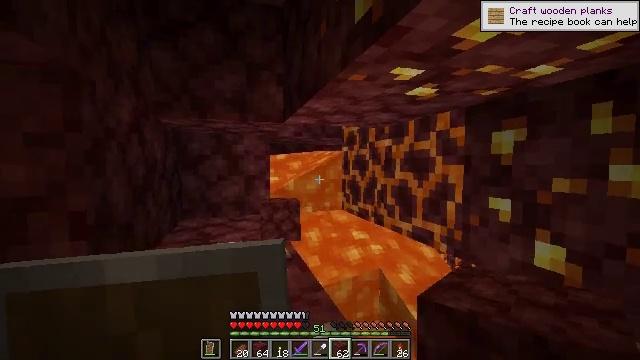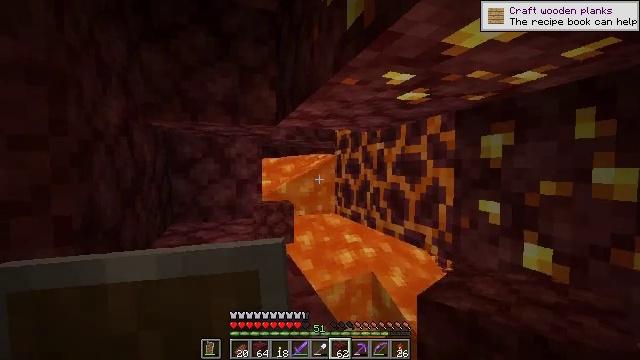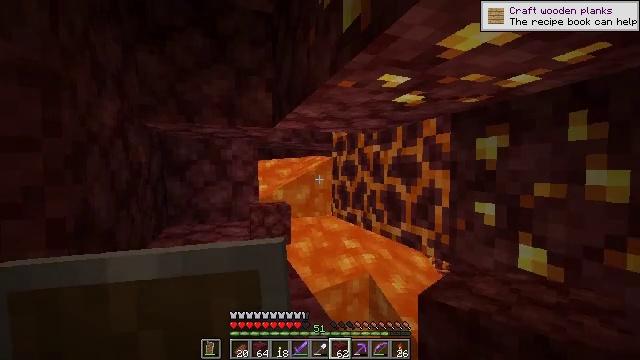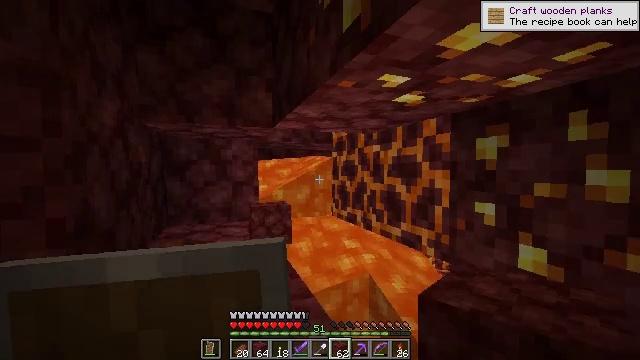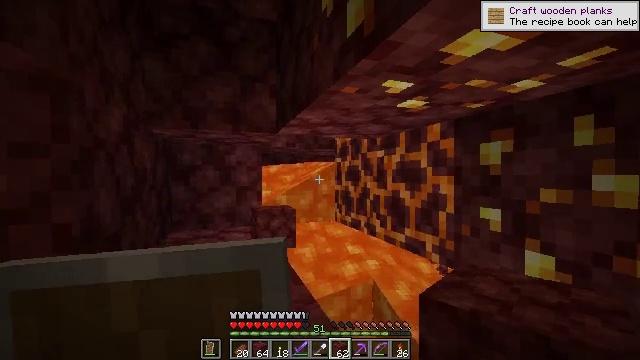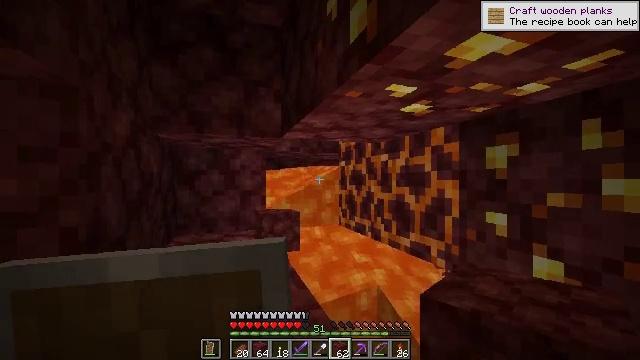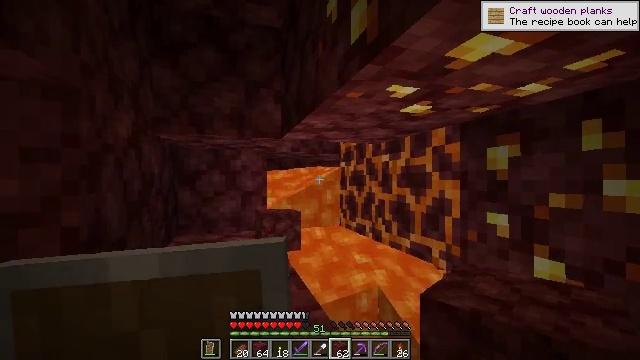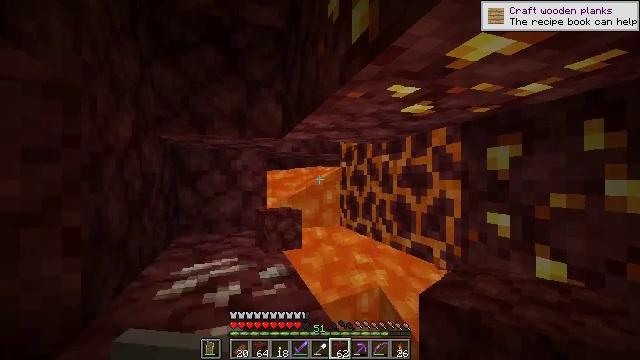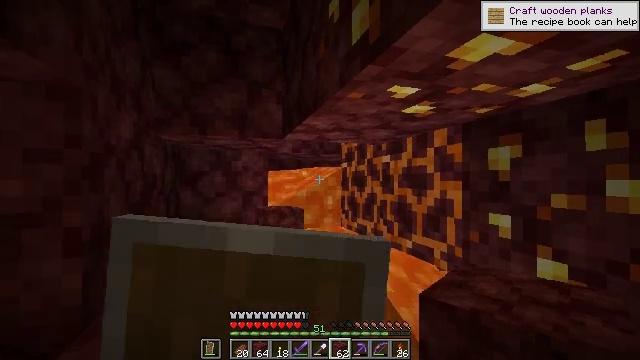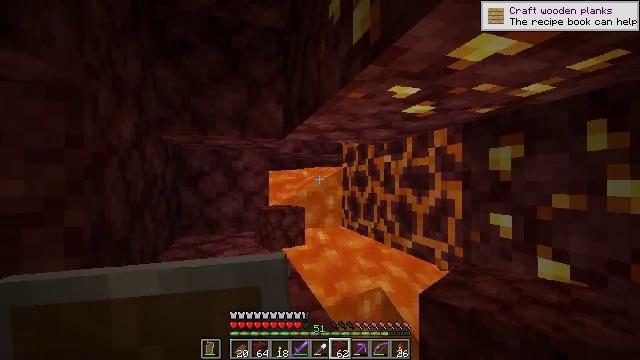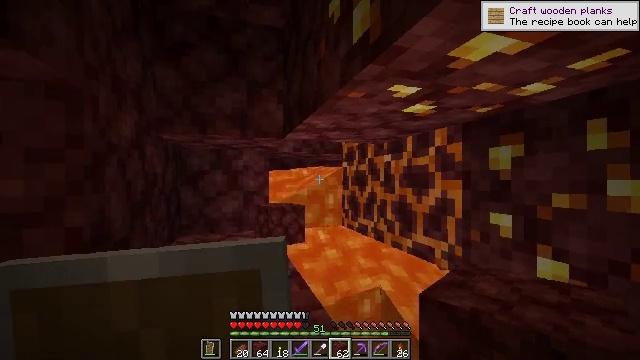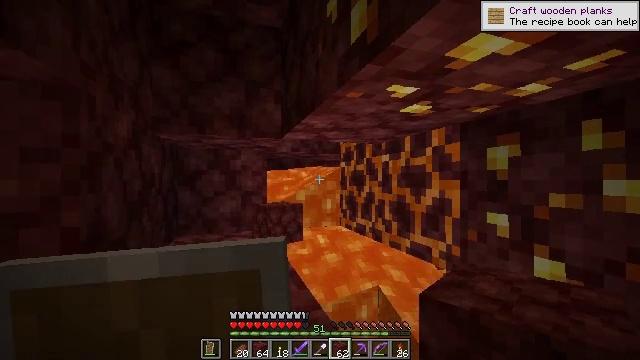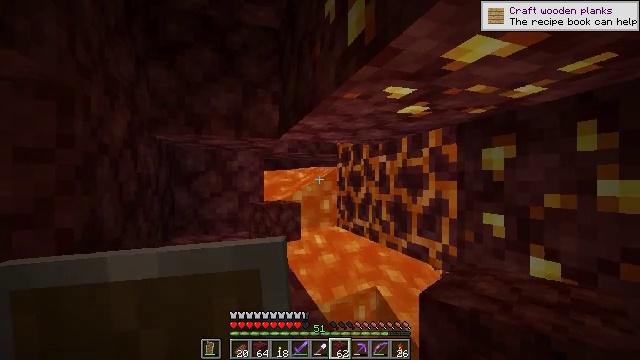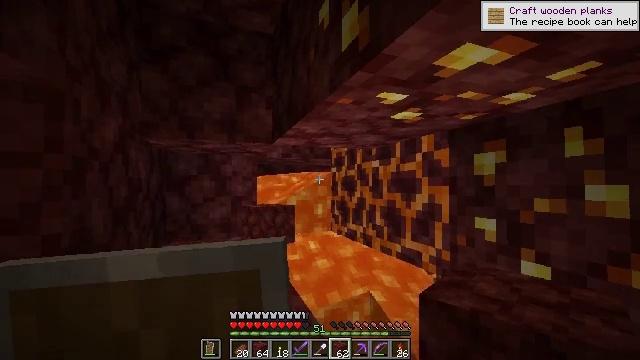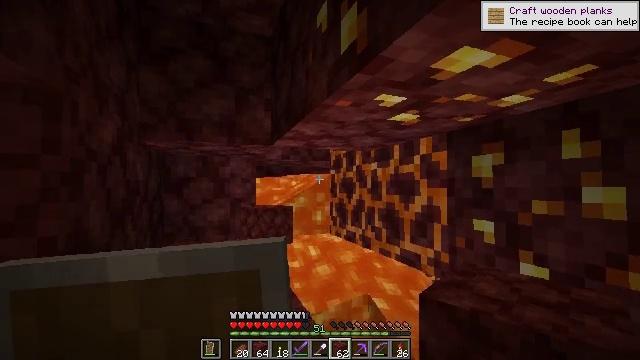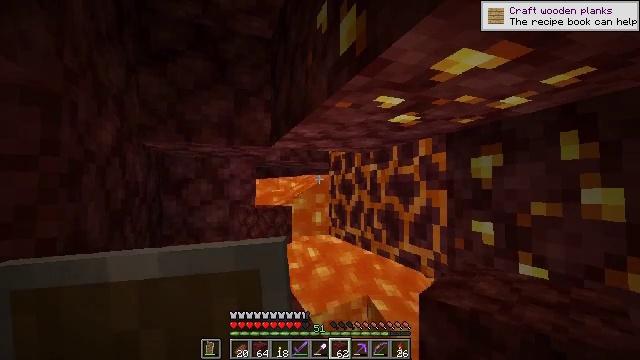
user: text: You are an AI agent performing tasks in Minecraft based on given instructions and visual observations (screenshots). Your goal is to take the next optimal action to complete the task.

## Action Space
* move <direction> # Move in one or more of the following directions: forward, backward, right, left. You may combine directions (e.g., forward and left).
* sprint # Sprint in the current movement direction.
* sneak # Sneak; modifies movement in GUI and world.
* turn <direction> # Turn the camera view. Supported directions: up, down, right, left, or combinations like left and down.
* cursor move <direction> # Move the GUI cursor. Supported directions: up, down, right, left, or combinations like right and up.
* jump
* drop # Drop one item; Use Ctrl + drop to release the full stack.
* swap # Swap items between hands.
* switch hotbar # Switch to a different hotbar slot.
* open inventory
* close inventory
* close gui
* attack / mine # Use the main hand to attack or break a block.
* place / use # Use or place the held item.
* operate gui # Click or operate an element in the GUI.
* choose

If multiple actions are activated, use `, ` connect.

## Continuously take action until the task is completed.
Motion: motion action
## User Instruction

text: Dig up the nether quartz ore.
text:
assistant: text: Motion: turn right
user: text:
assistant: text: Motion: no_op
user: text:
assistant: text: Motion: no_op
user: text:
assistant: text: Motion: turn up
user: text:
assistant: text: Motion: no_op
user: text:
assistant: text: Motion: no_op
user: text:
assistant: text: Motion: use / place
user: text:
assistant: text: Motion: use / place
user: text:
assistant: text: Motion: no_op
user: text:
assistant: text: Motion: no_op
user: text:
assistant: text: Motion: no_op
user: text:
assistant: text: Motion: no_op
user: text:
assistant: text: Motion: turn right and up
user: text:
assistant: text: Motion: no_op
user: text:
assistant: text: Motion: no_op
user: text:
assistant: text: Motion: use / place
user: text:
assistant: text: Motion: use / place
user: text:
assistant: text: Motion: no_op
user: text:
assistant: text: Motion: no_op
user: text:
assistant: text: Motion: no_op
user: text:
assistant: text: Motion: no_op
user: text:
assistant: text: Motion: no_op
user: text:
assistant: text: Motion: no_op
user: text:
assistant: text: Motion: no_op
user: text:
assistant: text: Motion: use / place
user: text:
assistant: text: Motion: use / place
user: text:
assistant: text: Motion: turn down
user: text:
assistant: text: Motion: turn right and down
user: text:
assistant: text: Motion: turn right and down
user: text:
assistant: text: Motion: turn left and down